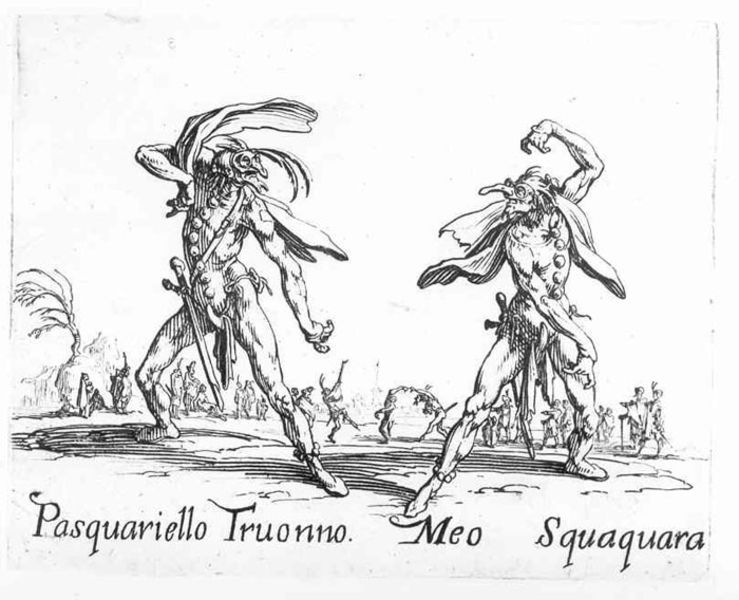
Titel: Pasquariello Truonno, Meo Squaquara
Künstler: Jacques Callot
Standort: Karlsruhe
Institution: Staatliche Kunsthalle Karlsruhe
Schlagwörter: baum, hand, himmel, kampf, kämpfer, mann, nackt, schatten, umhang, weiß, landschaft, menschen, bewegung, licht, männer, nase, schwarz, zeichnung, tuch, fest, malerei, menge, party, tanz, feier, federn, messer, stein, hände, wind, hütte, boden, figur, kostüm, pose, tücher, blatt, tanzen, theater, wald, spanien, holzschnitt, schrift, strand, italien, venedig, haltung, zuschauer, afrika, graphik, platz, figuren, krieg, schlacht, feathers, fight, hands, men, people, soldiers, sword, swords, white, black, nose, kraft, two, schauspiel, spiel, neger, maske, narr, narren, spanisch, clown, druck, schwarzweiss, druckgrafik, komik, holzstich, radierung, stich, bewaffnet, karrikatur, schwert, schwerter, säbel, text, tote, dynamik, mäntel, degen, dämon, tinte, namen, rolle, tanzende, singen, muskel, teufel, fighting, naked, nude, sky, tree, fabel, wesen, fabelwesen, duell, hahn, drawing, bau, cartoon, karneval, battle, ungeheuer, pen, tänzer, glocken, harlekin, hofnarr, wings, grotesk, fratzen, monster, schellen, groteske, arms, ink, ground, italienisch, masken, angles, bare, fingers, elongated, clowns, dance, dancing, masks, metamorphosis, thighs, böses, noses, carnival, callot, commedia, kleine menschen, dancers, hahnenkampf, comedia dell'arte, weapon, druck stich, monsters, kupfertsich, lange nase, ugly, duel, m, capes, dämonen, shcwarzweiß, posing, pasquariello, truonno, meo, federsn, bugs, curled, squaauara, chins, squaquara, masken+, karbeval, deamon, clwons, muscled, poised, hackennasen, fußglöckchen, squawuara, truonno., dancec, geister, geit, pasquariello truonno, meo squaquara